Question: I wish to have a Quick Buy (Flipkart like) button on product page. Clicking on this button adds the selected product to cart and gets the user to the checkout (not on the cart page). Also note here that the user is not redirected to the cart page and takes the user in the checkout process as far as possible. I also do not want to replace default "add to cart" button, instead, I want to add another button that says Quickbuy. Can you help me with this?
What I have figured out so far?
Well, I have tried and create a URL structure that add products to cart and goes to checkout, something like this.
<URL>

(6711 being the product ID, 6714 being that variable ID, M being that size (attribute)).
Now, I want to add this hyperlink, that gets generated dynamically on the product page, takes the value of size attribute from the dropdown and get variationID. When a user will click this URL, my job will be done.
Any way to create the custom hyperlink URL on the product page?
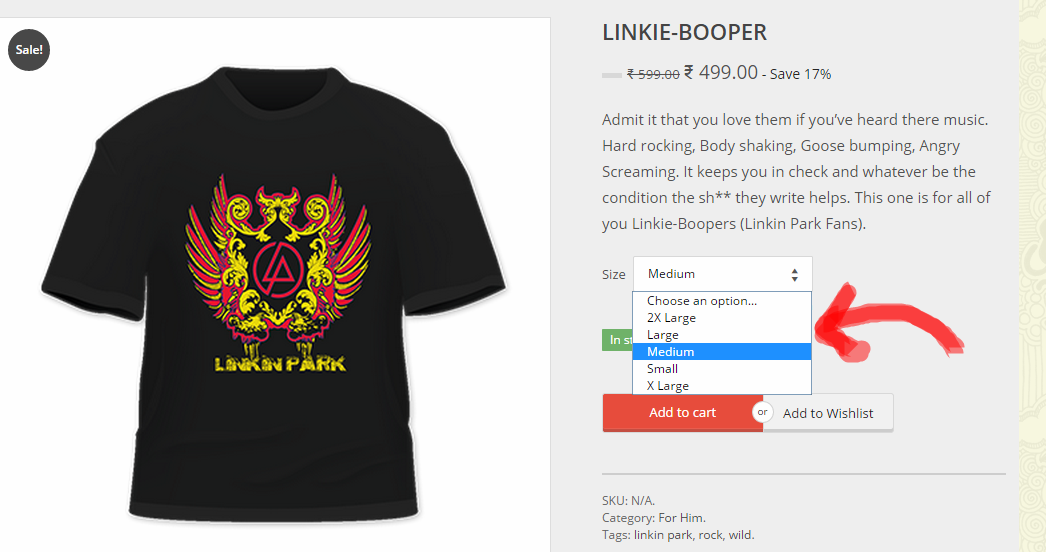
Answer: All the required data to craft the link you are looking for is available on the single page in the form of hidden fields.
'<input type="hidden" value="6438" name="add-to-cart"> <input type="hidden" value="6438" name="product_id"> <input type="hidden" value="6442" name="variation_id">'
The value for 'attribute_pa_size' can be grabbed from the select box.
You need to add the quick buy button, and on its click event write some code to craft the URL and redirect to it.
Some quickly made up code presuming that you create the button with 'id="quick-buy"'
'''
<script>
jQuery( document ).ready( function() {
jQuery( "#quick-buy" ).click( function() {
// Get all the values needed for the URL
var add_to_cart = jQuery( 'input[name="add-to-cart"]' ).val();
var variation_id = jQuery( 'input[name="variation_id"]' ).val();
var pa_size = jQuery( "#pa_size" ).val();
// Craft the URL
var link = "https://www.similarfeathers.com/checkout/?add-to-cart=" + add_to_cart + "&variation_id=" + variation_id + "&attribute_pa_size=" + pa_size
// Finally redirect to the URL
window.location.href= link;
return false;
});
});
</script>
'''